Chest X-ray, AP view. Patient: 64 years old, sex M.
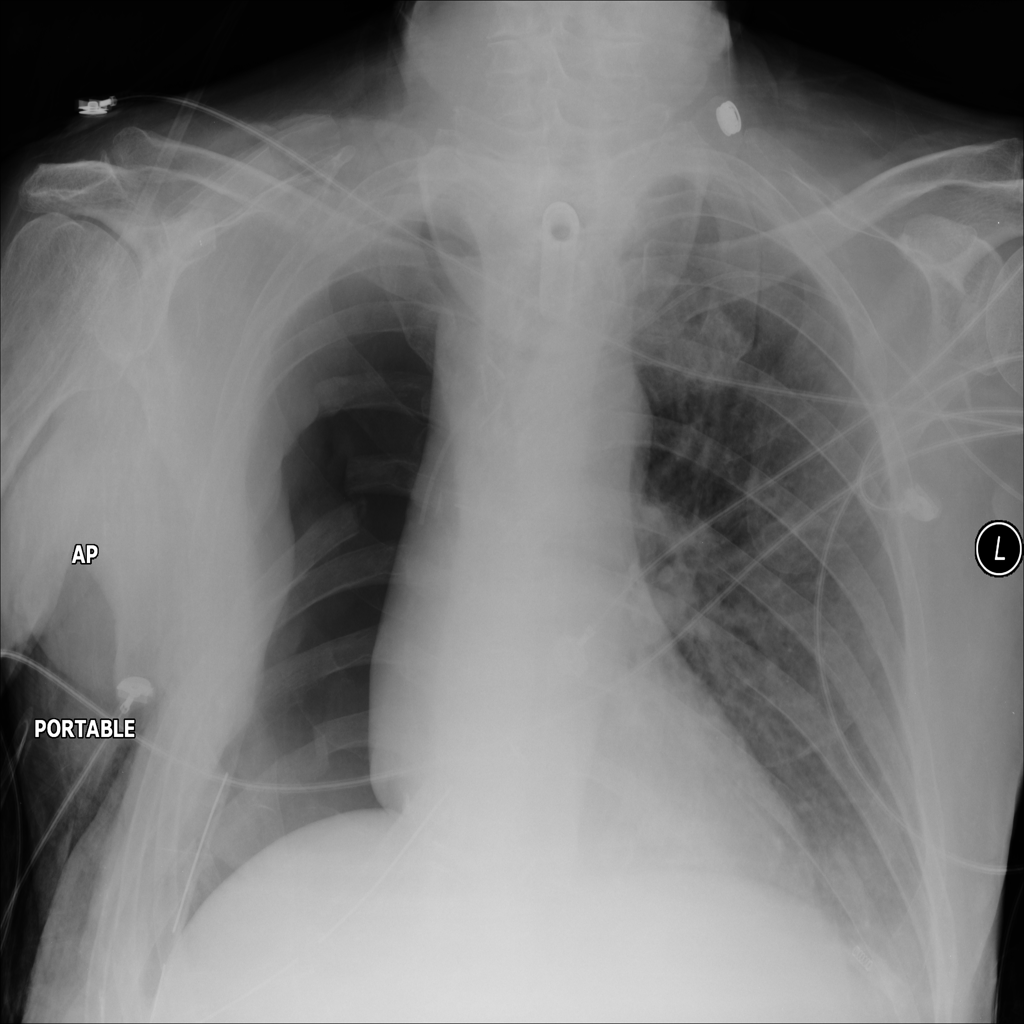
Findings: Emphysema, Infiltration, Mass